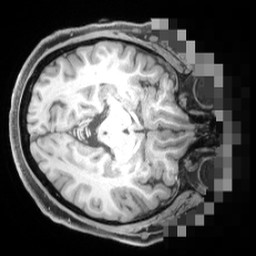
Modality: T1w
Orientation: axial
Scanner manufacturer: siemens
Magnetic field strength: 3 T
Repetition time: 2.55 s